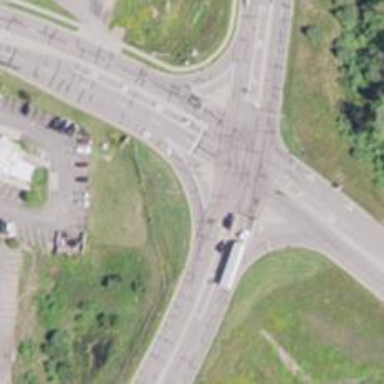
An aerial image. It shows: Secondary link road with asphalt surface.